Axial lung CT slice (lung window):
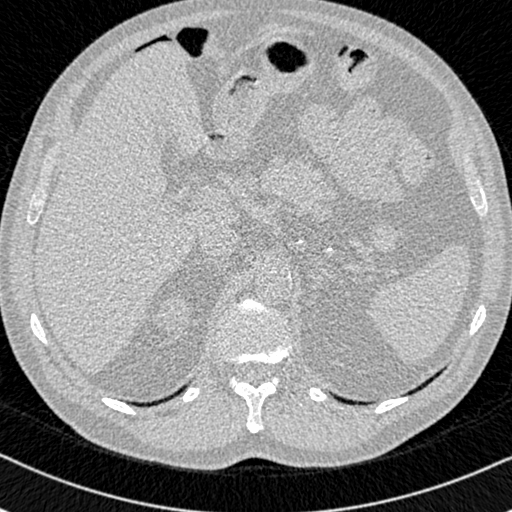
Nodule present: no